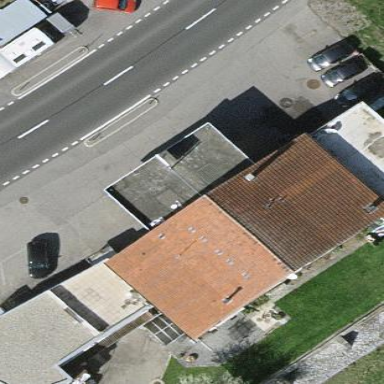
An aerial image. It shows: Building housing car repair shop.